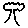
Label: tree